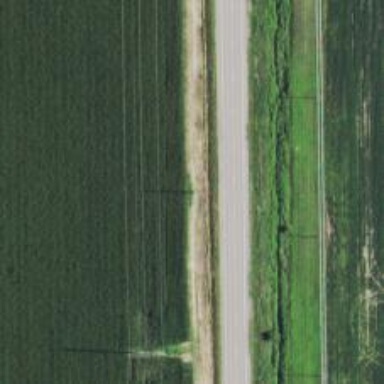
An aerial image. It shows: Power pole.